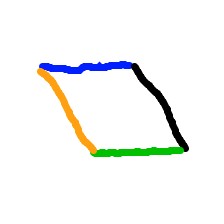
Shape: parallelogram